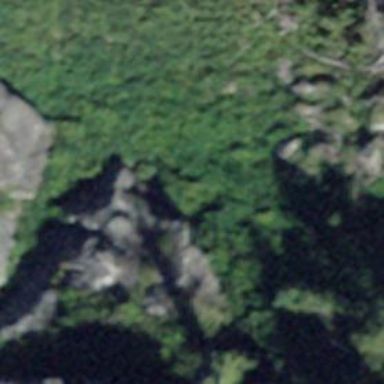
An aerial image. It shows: Landscape dominated by bare rock.